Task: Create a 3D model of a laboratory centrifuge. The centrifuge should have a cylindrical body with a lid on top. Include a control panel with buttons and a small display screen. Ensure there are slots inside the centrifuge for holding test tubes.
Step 175:
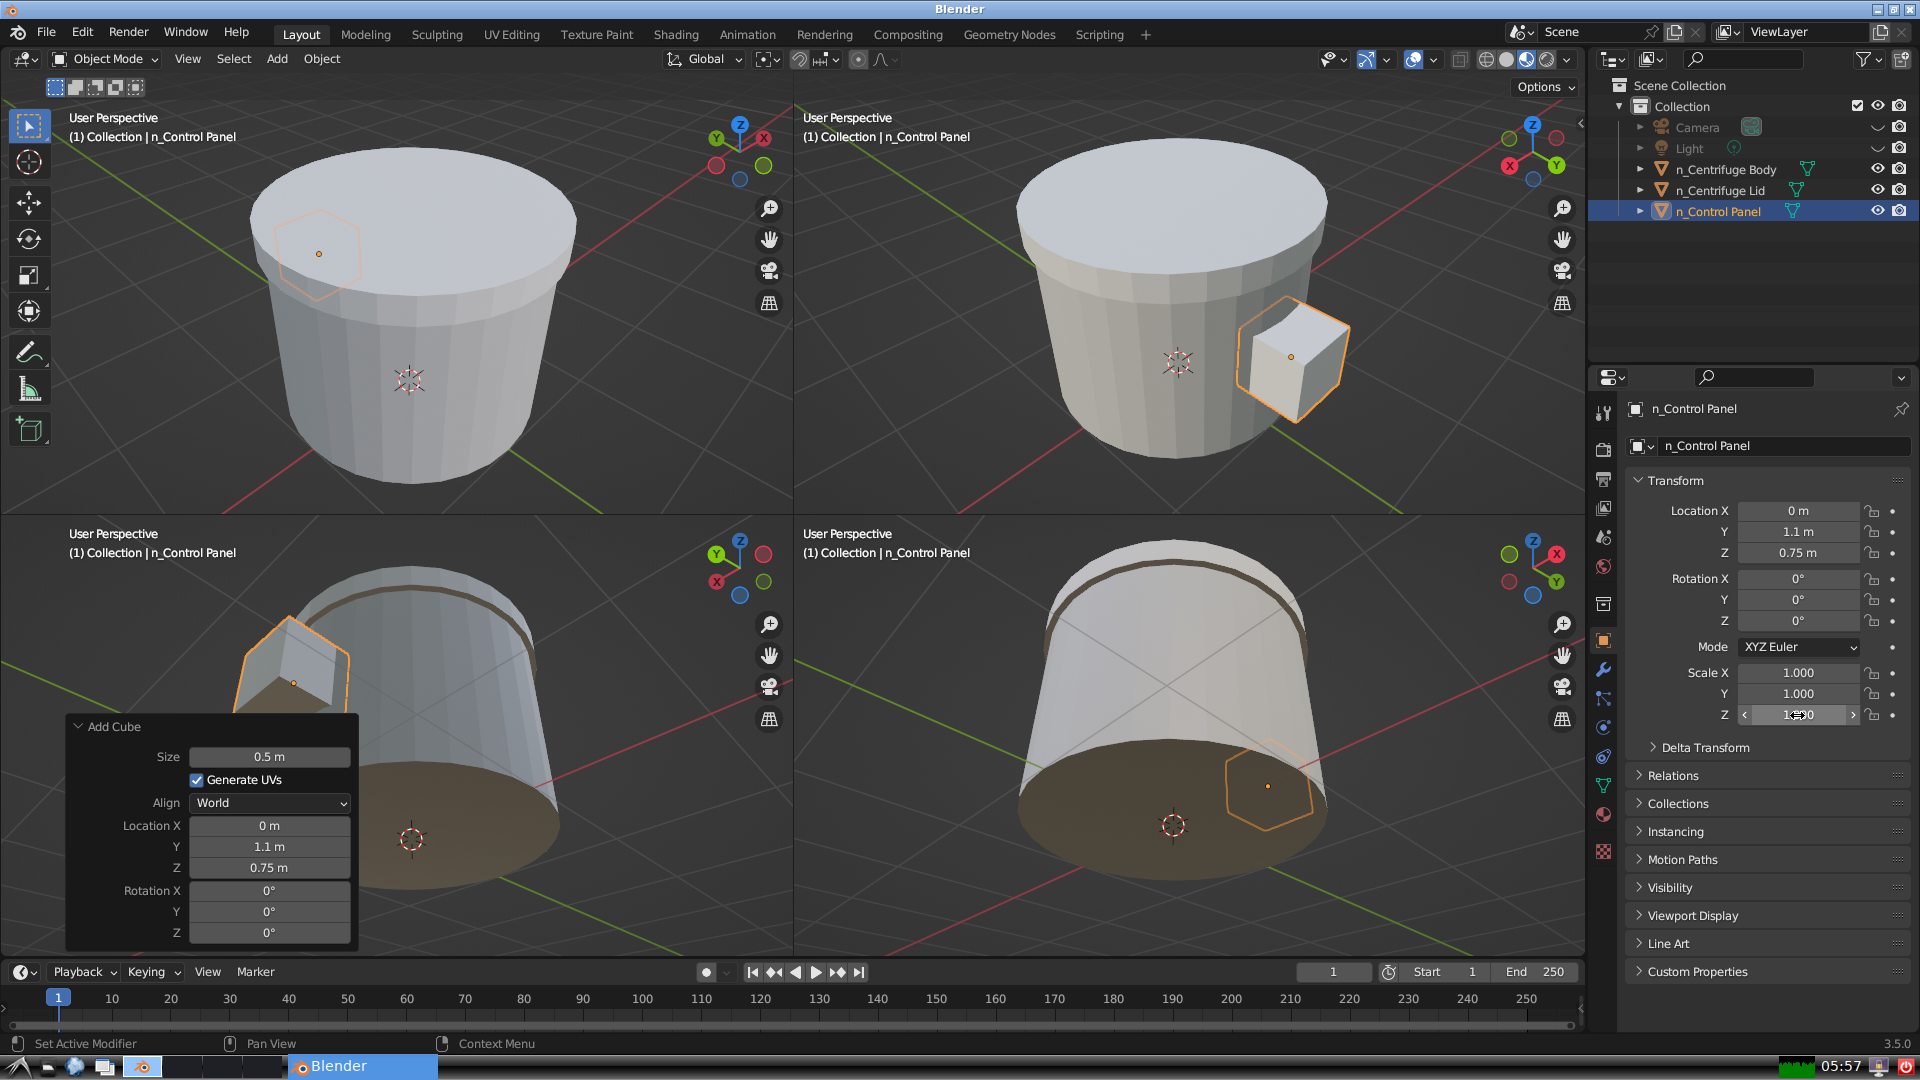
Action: click: no